Interaction volume radius: 5 \u00c5
Interaction volume height: 15 \u00c5
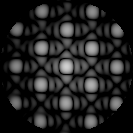
Disorder parameter: 0.04175